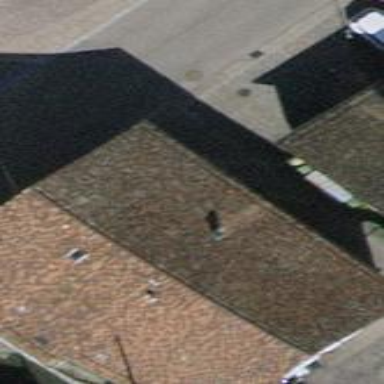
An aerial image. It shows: Detached building with gabled tile roof.